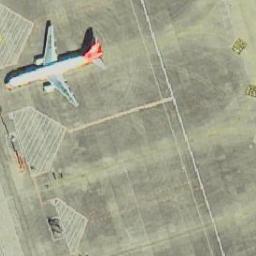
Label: airplane